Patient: sex M, age 48
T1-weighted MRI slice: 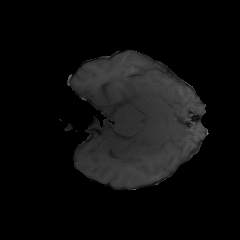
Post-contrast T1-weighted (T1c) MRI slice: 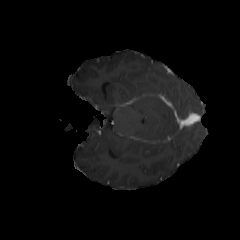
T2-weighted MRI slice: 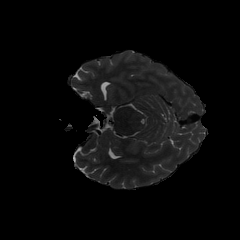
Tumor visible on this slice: no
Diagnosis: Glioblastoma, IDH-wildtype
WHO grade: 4